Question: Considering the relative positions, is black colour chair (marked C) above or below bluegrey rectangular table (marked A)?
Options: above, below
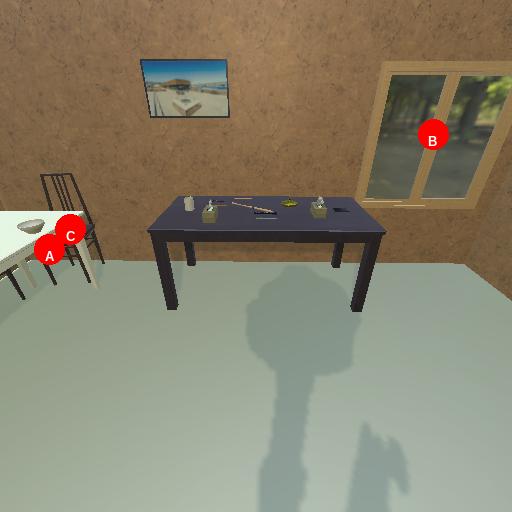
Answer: above